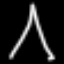
Label: The Eiffel Tower